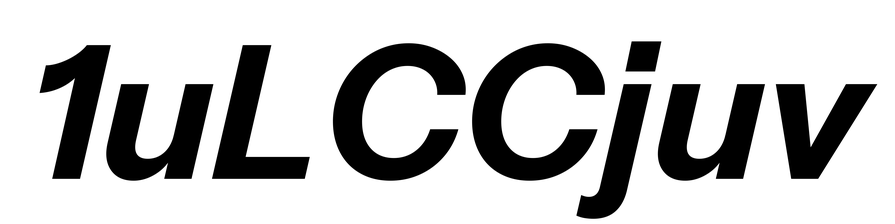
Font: InstrumentSans-Italic_Bold_Italic